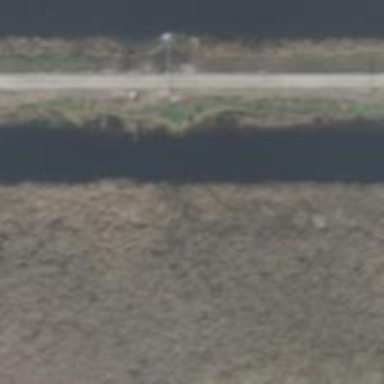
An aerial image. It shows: Canal.